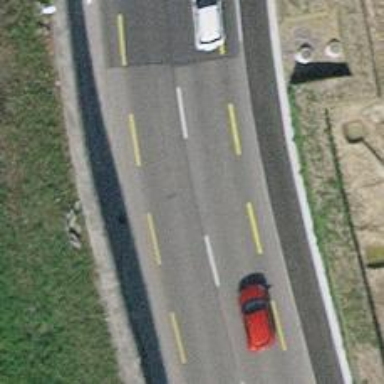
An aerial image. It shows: Primary highway with designated cycle lane.